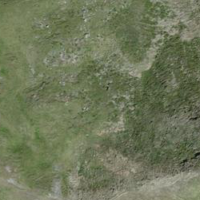
EUNIS habitat code: 26
Species observed at this site:
Saxifraga bryoides